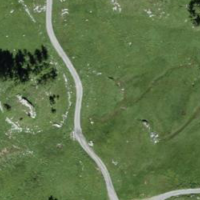
EUNIS habitat code: 23
Species observed at this site:
Pimpinella major
Cupido minimus
Dryas octopetala
Eriophorum angustifolium